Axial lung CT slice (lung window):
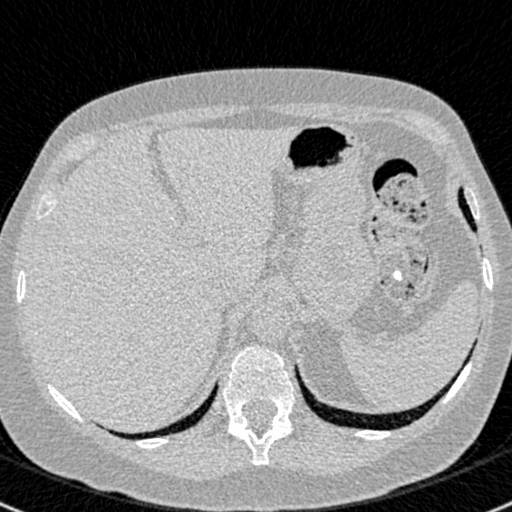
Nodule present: no